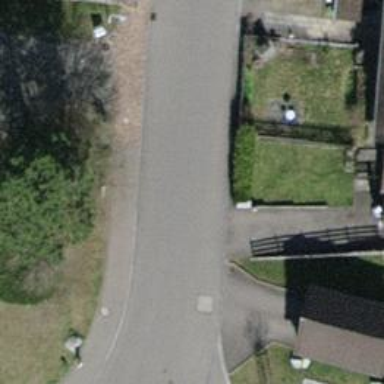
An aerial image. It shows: Residential road with asphalt surface and separate sidewalk.